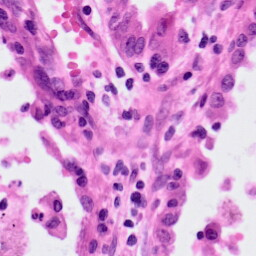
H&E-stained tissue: Lung